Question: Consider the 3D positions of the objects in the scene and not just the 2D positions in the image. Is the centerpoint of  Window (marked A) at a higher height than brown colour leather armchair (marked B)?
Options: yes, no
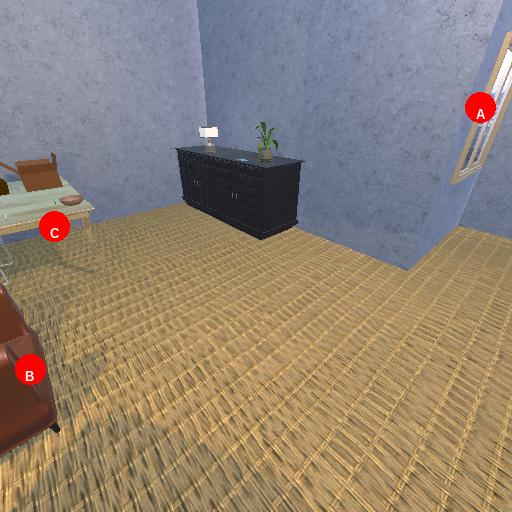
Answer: yes